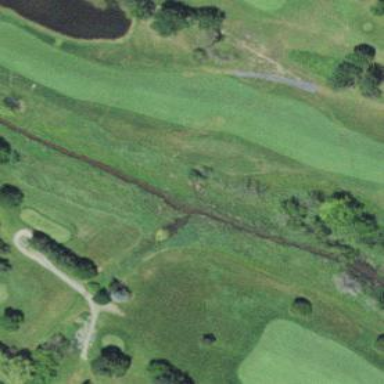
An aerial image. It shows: Golf rough area.